Field crop: maize
Growth stage: 2
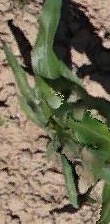
Species: maize